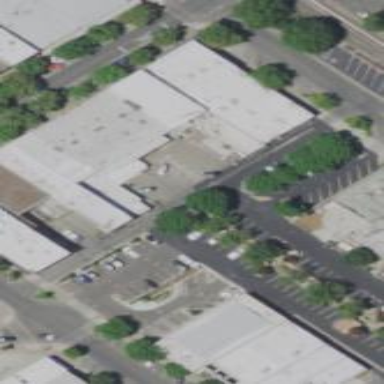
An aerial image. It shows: Commercial building.